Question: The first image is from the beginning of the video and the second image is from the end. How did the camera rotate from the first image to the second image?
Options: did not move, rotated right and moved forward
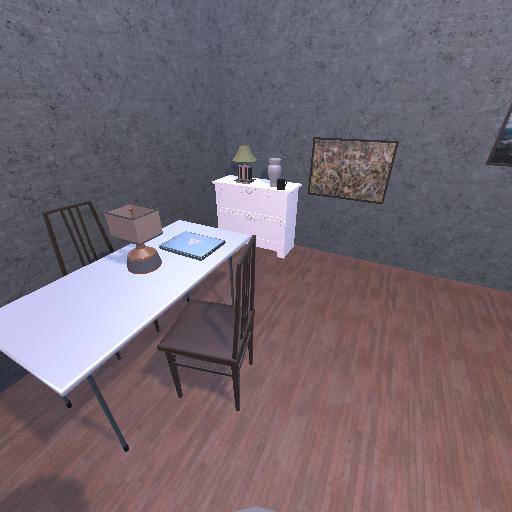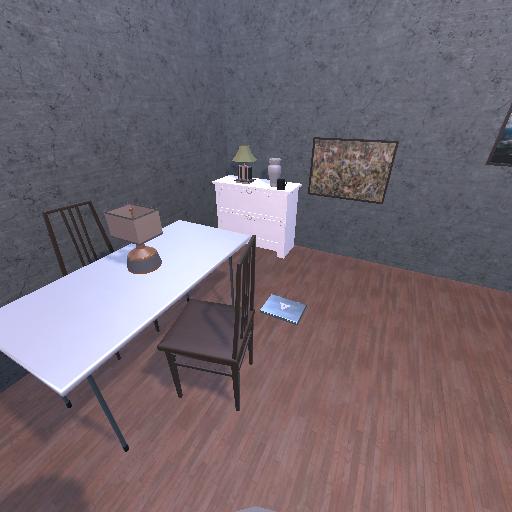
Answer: did not move